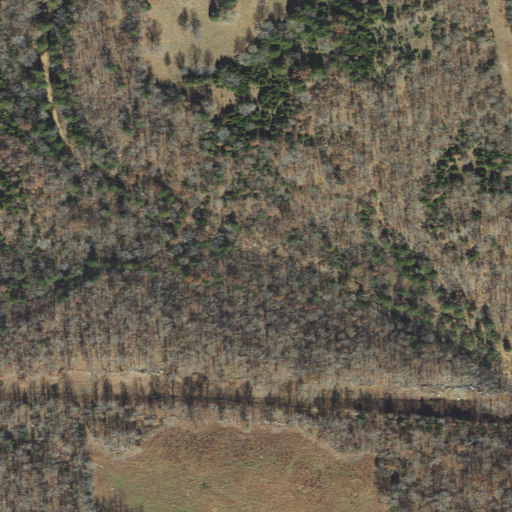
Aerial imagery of valley in Arkansas named Vaughn Hollow containing deciduous forest, pasture, and mixed forest